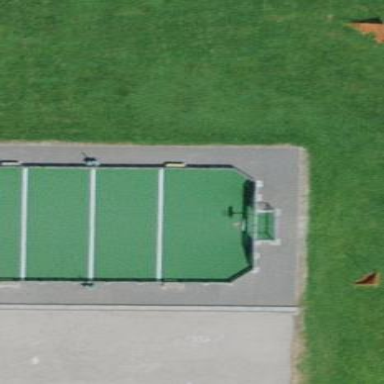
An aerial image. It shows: Soccer pitch for outdoor sports and leisure activities.